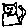
Label: cat